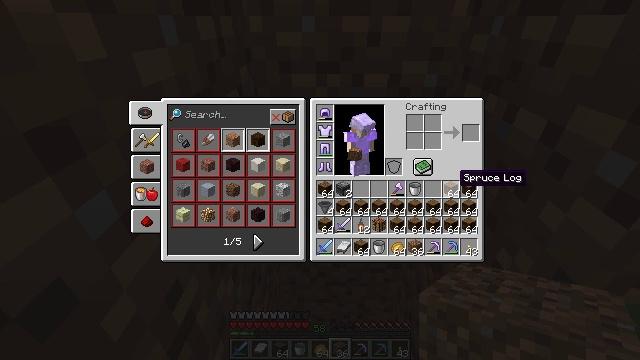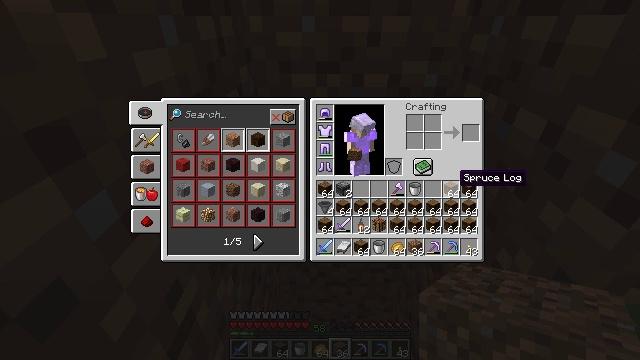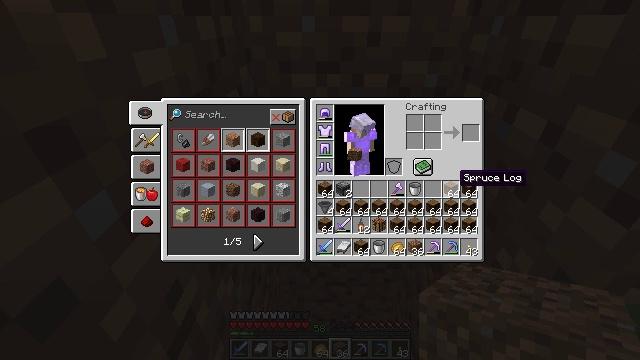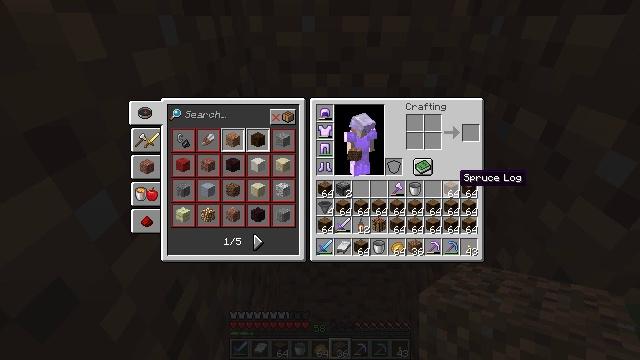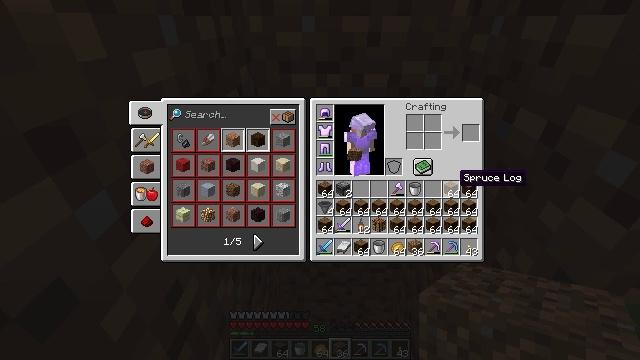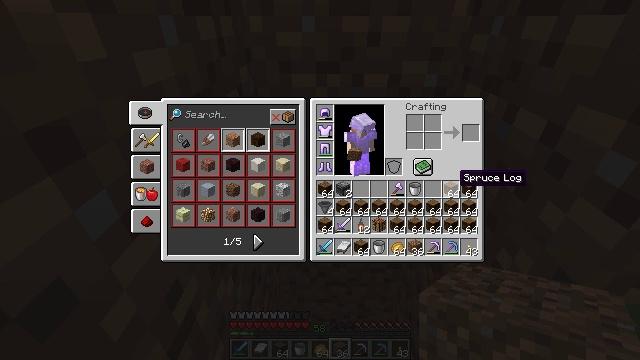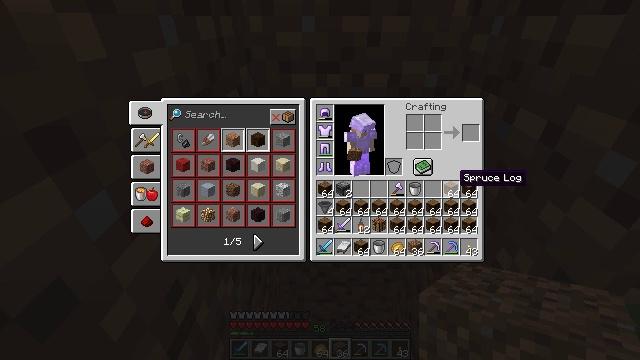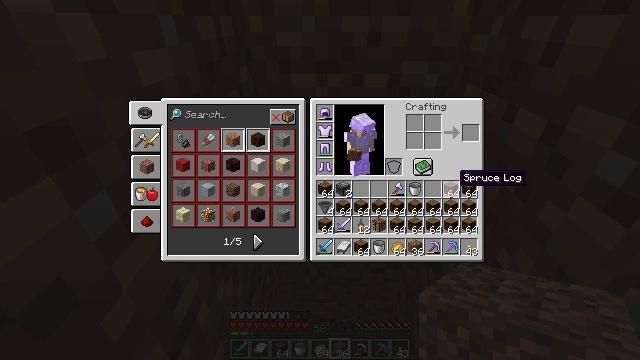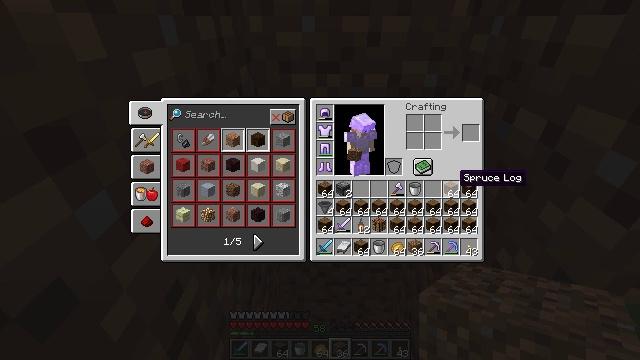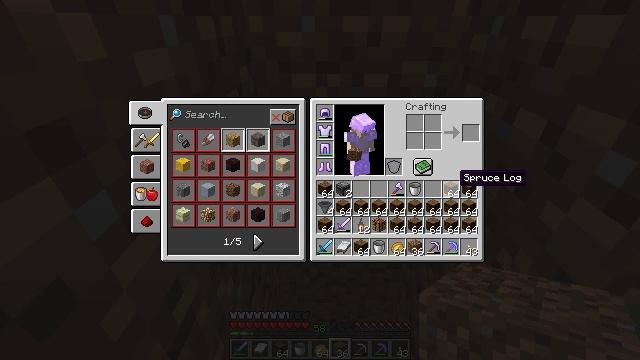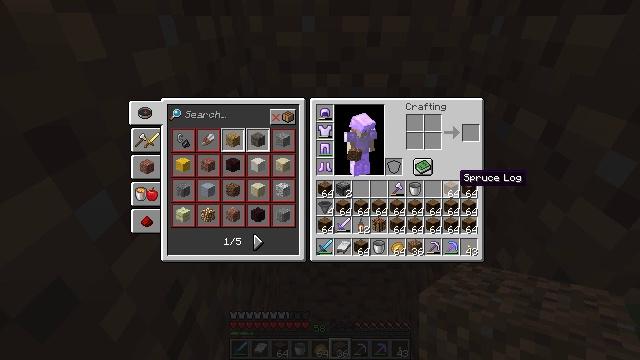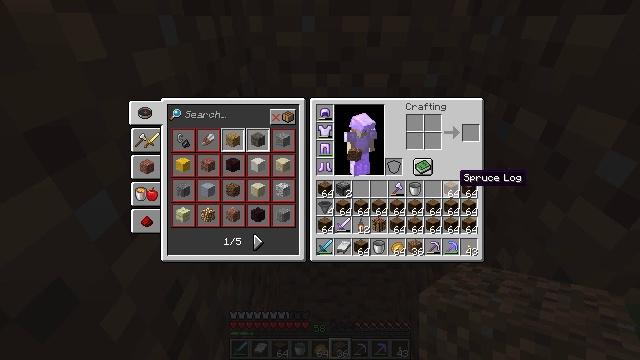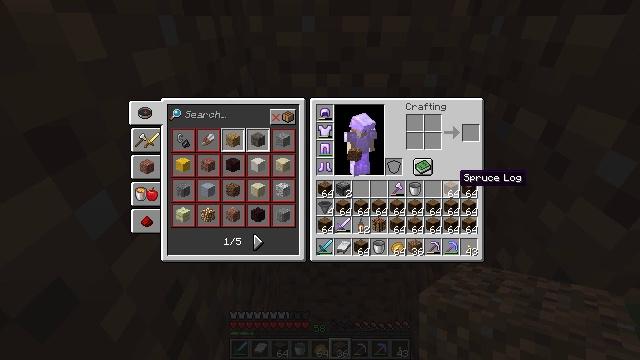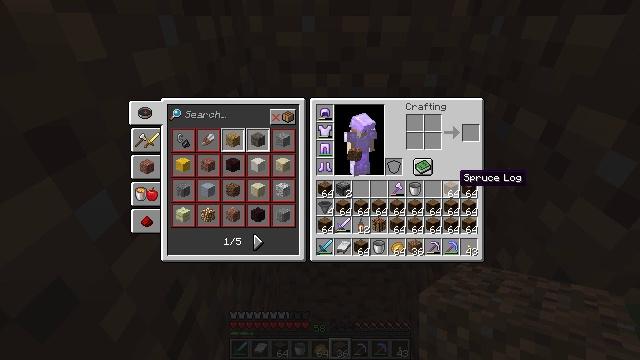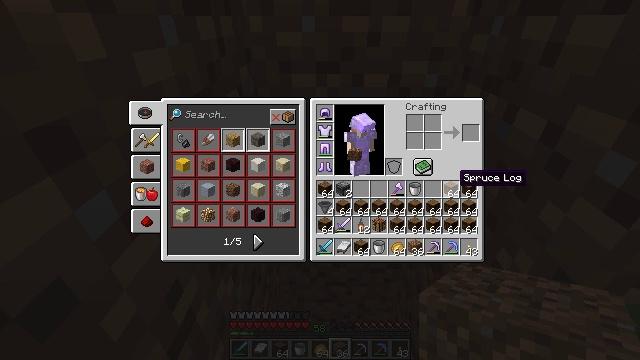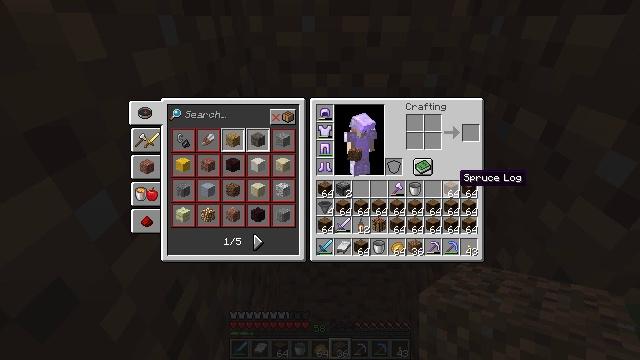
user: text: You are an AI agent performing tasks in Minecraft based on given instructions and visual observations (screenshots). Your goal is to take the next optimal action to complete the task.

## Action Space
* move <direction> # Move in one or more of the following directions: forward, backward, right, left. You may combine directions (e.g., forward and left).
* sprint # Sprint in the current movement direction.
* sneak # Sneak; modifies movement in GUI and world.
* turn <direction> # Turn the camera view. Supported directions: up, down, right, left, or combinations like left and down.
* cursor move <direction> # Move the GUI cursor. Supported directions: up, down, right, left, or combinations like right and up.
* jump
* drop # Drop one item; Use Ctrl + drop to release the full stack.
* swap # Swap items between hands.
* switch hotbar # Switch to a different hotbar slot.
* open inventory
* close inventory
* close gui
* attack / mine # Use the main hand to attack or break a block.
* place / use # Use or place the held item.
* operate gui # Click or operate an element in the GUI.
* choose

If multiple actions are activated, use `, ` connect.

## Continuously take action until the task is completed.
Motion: motion action
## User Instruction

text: Drop a spruce log.
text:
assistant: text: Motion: no_op
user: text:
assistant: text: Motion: no_op
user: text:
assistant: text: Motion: no_op
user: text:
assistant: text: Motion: no_op
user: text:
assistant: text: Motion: no_op
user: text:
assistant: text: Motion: no_op
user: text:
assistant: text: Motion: no_op
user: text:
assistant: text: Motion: no_op
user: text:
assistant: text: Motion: no_op
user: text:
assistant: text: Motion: no_op
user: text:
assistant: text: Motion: no_op
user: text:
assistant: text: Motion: no_op
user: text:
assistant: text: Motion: no_op
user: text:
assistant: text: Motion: no_op
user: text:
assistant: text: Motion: no_op
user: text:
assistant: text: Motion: no_op
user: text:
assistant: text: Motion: no_op
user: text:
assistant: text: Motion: no_op
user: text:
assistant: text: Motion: no_op
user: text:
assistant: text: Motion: no_op
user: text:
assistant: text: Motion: no_op
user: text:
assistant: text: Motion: no_op
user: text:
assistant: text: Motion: no_op
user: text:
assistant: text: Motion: no_op
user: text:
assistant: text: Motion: no_op
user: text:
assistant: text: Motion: no_op
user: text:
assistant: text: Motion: no_op
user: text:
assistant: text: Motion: no_op
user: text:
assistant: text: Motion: no_op
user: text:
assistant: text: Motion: no_op